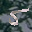
Label: 5